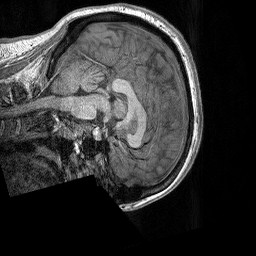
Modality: T1w
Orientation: sagittal
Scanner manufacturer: siemens
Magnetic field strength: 3 T
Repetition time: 2.3 s
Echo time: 0.00298 s